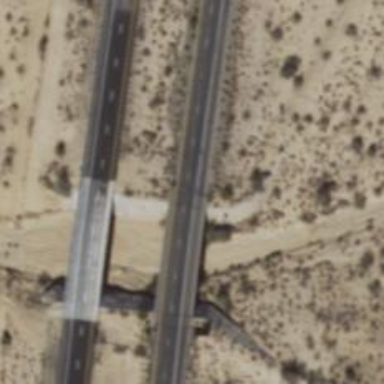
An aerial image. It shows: Bridge over motorway.